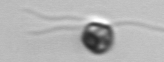
Label: flagellate_morphotype1